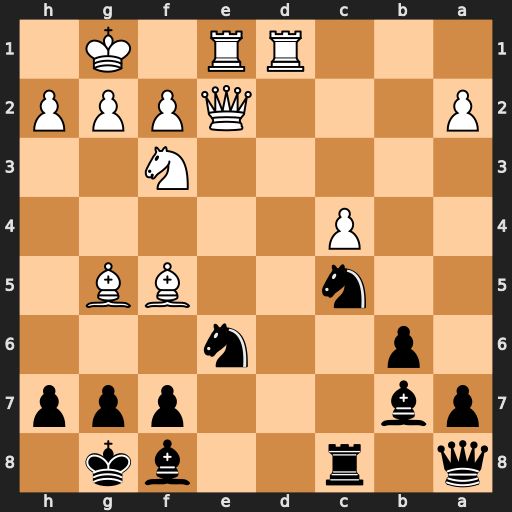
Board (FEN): q1r2bk1/pb3ppp/1p2n3/2n2BB1/2P5/5N2/P3QPPP/3RR1K1
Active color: b
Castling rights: -
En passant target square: -
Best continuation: Bxf3 Qxf3 Nxg5 Qg4 Nge6